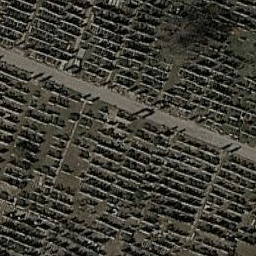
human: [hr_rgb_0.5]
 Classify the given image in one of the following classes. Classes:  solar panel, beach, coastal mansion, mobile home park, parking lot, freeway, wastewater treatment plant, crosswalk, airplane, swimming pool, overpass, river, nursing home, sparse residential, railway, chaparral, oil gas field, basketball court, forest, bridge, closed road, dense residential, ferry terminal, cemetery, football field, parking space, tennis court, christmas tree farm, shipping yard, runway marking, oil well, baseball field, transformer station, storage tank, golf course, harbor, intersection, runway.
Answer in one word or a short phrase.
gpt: cemetery